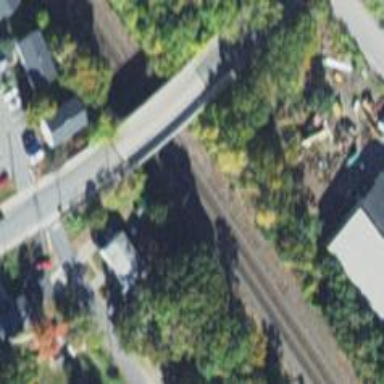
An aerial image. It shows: Disused railway siding.